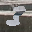
Label: 3